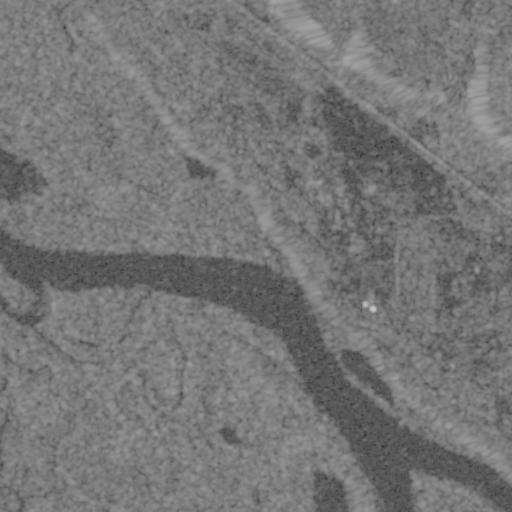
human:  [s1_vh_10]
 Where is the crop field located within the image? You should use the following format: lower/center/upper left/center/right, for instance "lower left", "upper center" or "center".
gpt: The crop field is located in the center right of the image.
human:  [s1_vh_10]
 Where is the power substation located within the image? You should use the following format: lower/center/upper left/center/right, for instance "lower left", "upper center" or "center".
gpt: The power substation is located in the center right of the image.
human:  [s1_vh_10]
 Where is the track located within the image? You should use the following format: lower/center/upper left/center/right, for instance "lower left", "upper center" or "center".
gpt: There is no track in the image.

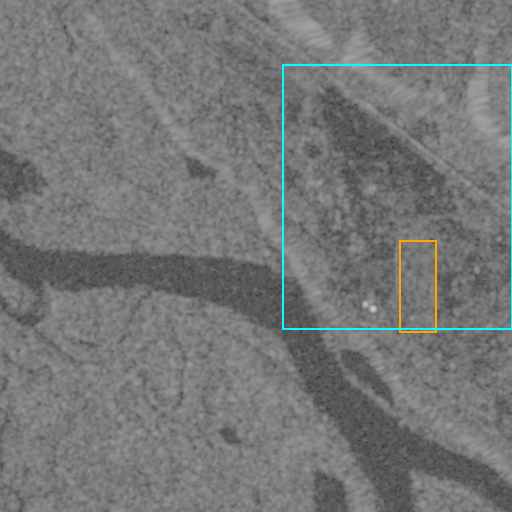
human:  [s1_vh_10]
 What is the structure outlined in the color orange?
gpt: The structure outlined in orange is a crop field.
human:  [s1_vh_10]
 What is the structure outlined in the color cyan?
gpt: The structure outlined in cyan is a quarry.
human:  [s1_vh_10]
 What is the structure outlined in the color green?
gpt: There is no green outline.